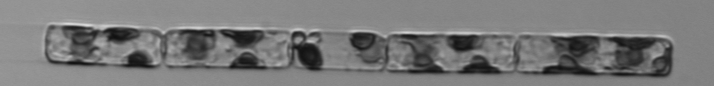
Label: Guinardia_delicatula_TAG_internal_parasite